Interaction volume radius: 5 \u00c5
Interaction volume height: 25 \u00c5
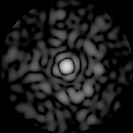
Disorder parameter: 0.8264